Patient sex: M
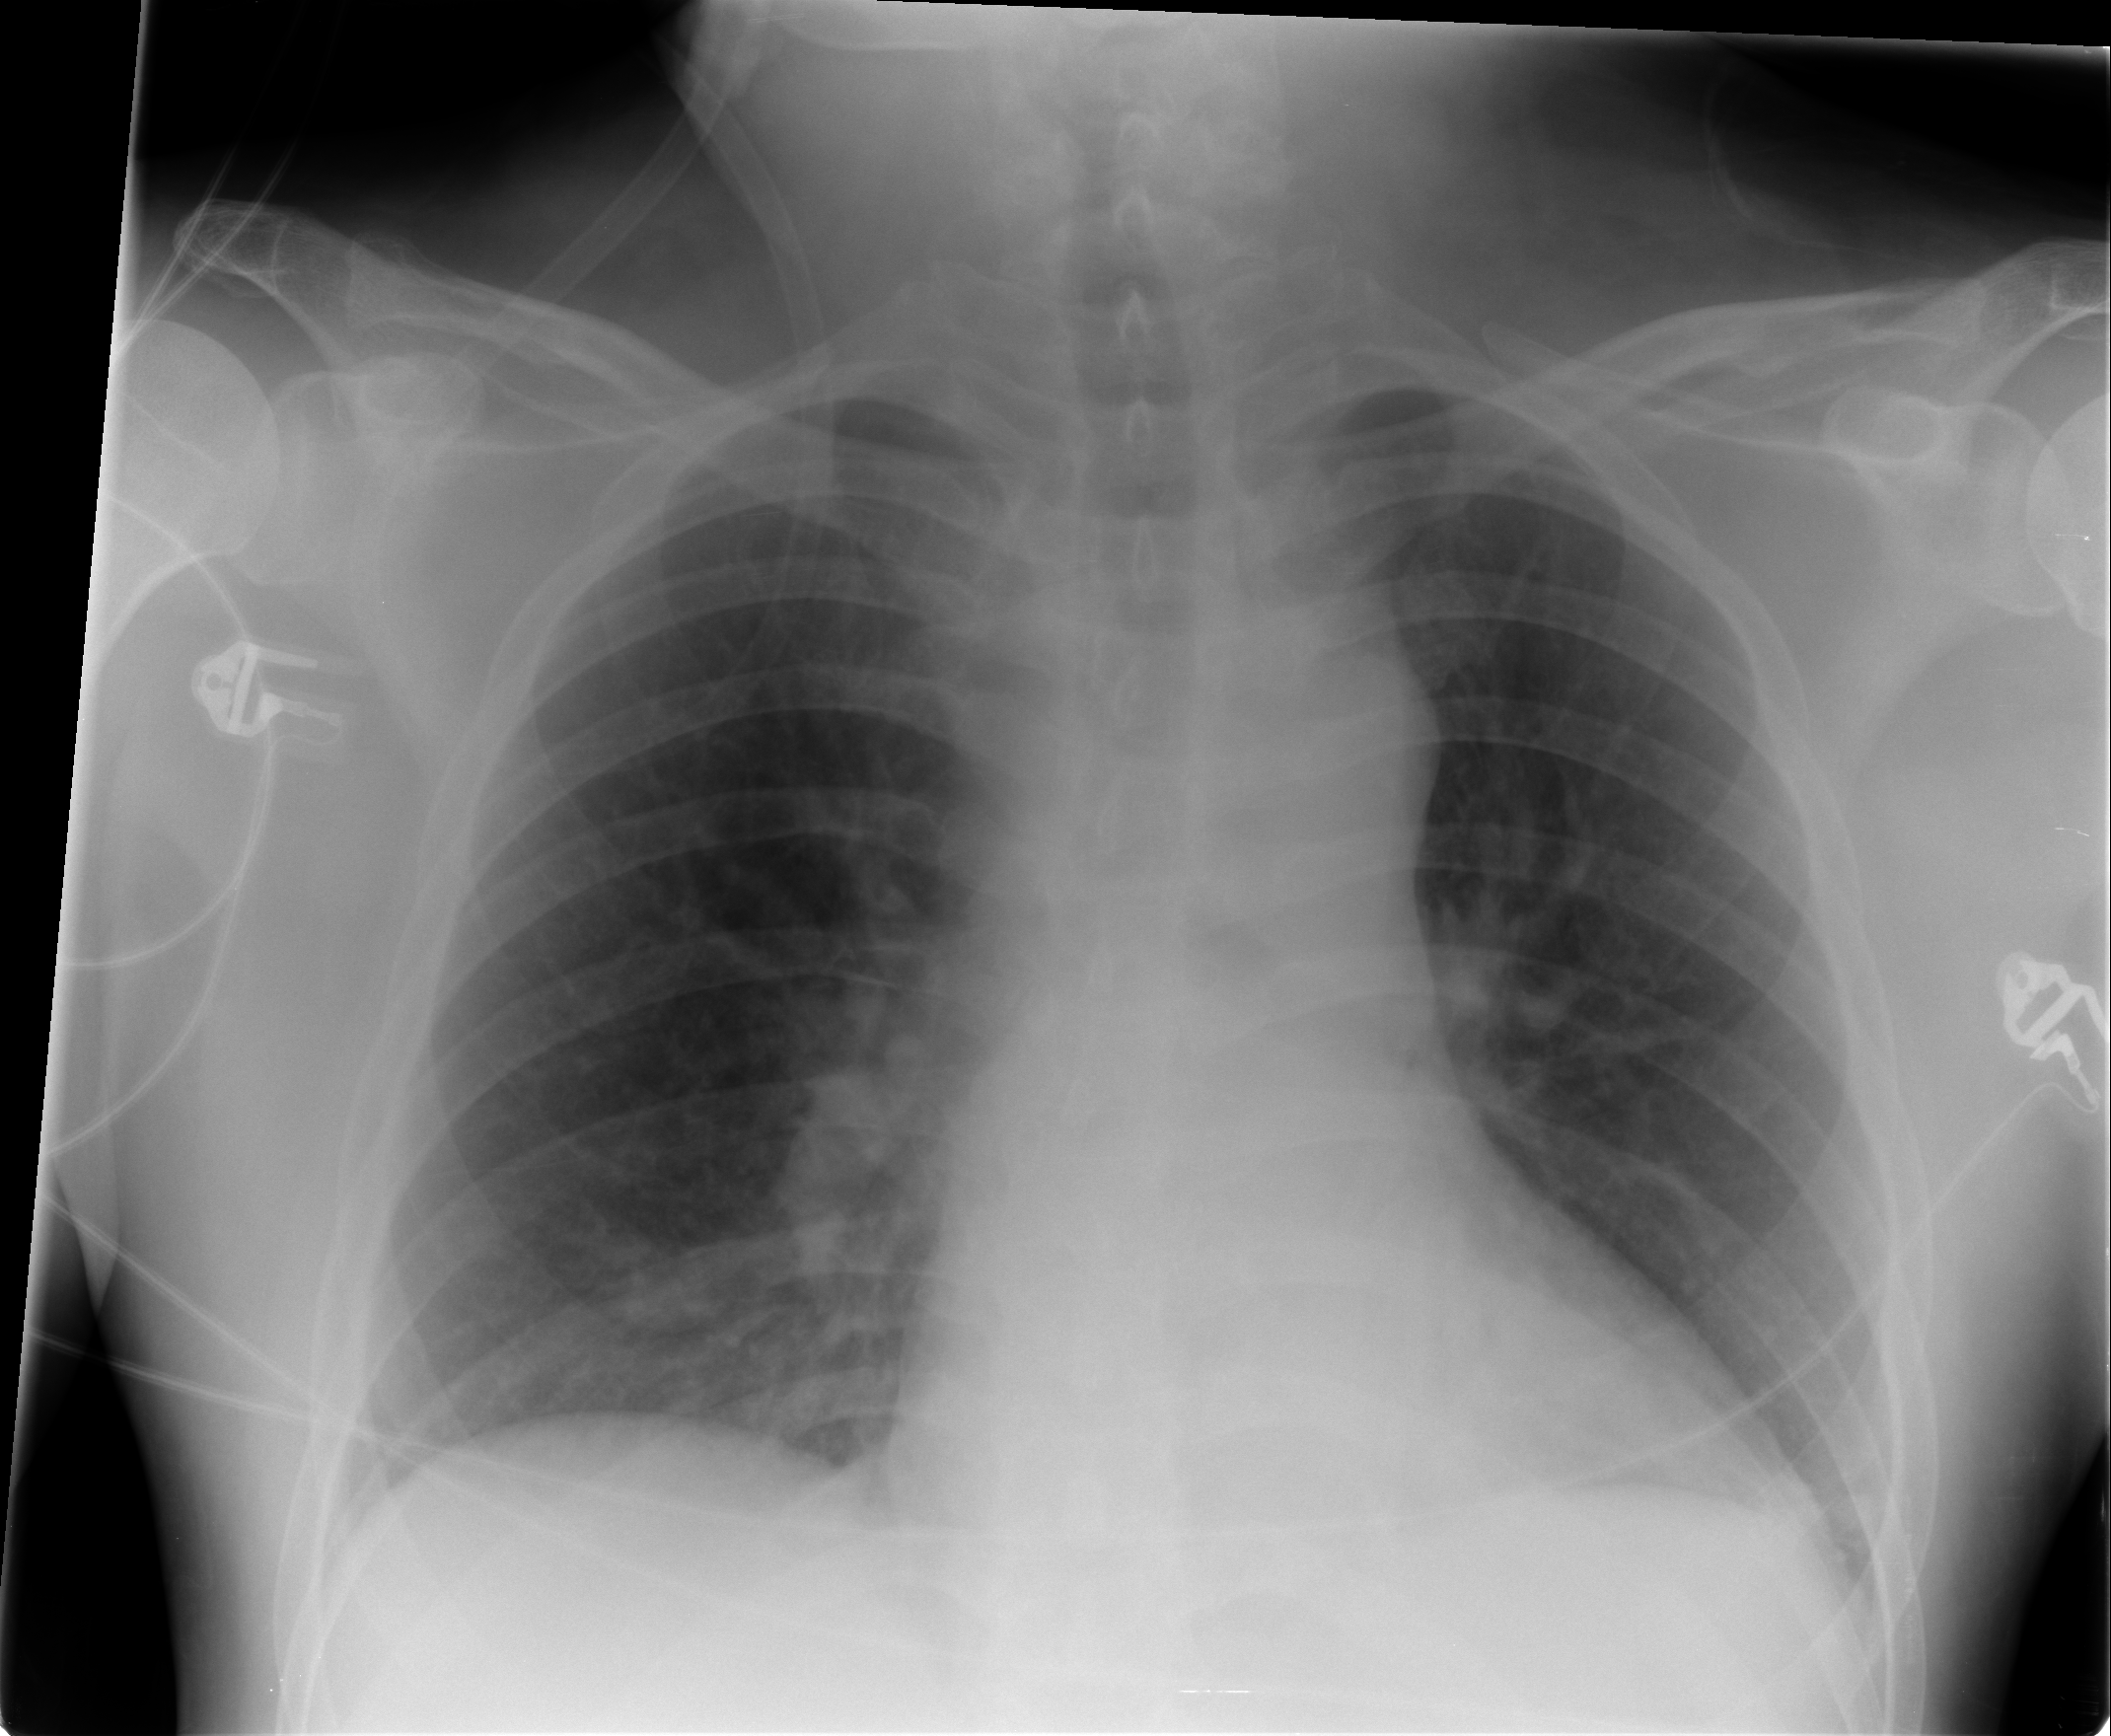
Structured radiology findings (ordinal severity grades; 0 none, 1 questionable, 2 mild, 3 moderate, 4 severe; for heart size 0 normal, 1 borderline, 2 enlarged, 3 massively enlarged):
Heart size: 1
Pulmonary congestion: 0
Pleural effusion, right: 0
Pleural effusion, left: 0
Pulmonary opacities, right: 0
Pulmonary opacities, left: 0
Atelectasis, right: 1
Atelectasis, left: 1